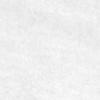
Label: no_change